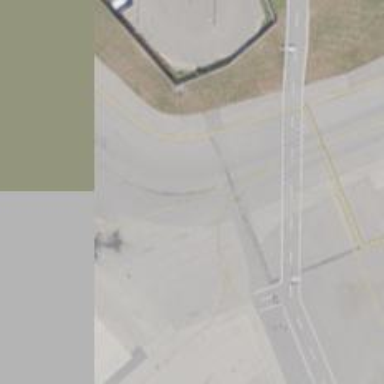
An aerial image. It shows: Asphalt taxiway in the airport.